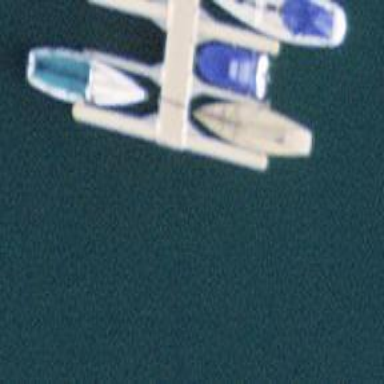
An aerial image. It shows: Man-made pier.